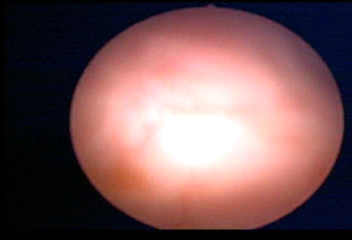
Modality: WLC
Class: Normal mucosa
Bladder cancer association: No